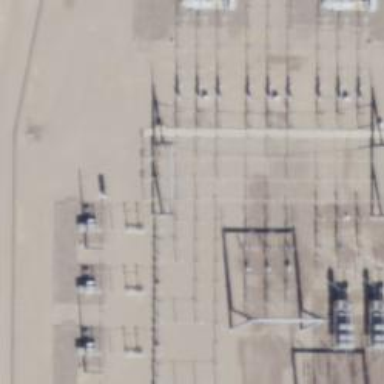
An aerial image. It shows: Switch used for power control.